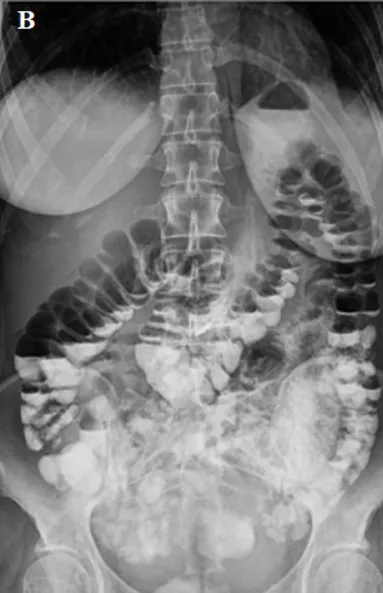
After oral administration of gastrografin gastroenteral solution.
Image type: radiology (x_ray)